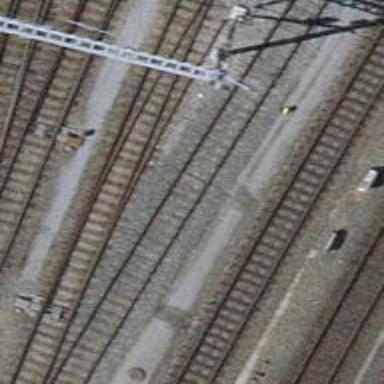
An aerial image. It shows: Railway yard with single rail track. The electrified track has contact line for power supply.